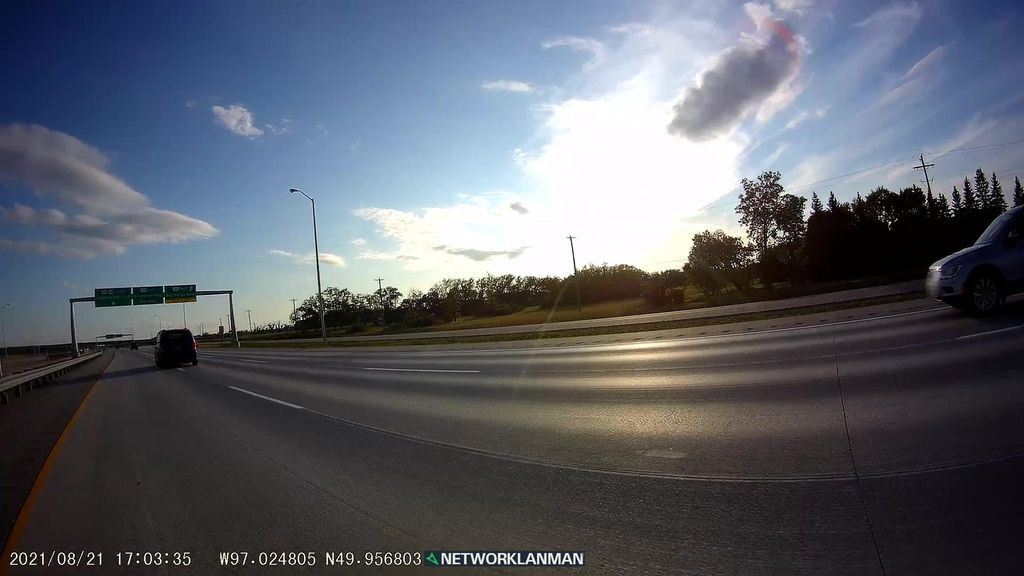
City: winnipeg